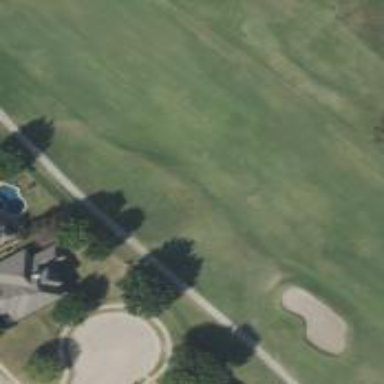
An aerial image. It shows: Grassy area designated as golf fairway.